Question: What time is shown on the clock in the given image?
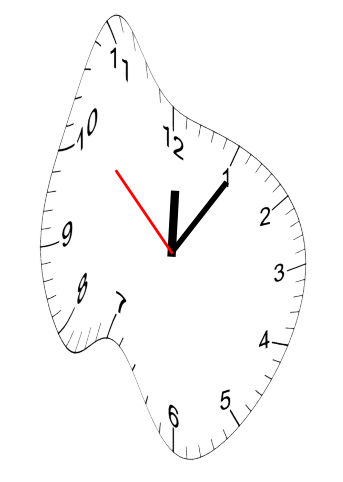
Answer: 12:05:52